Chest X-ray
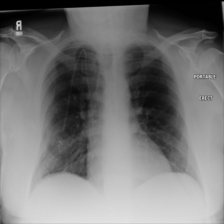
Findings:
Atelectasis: negative
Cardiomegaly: negative
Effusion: negative
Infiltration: negative
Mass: negative
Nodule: negative
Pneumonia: negative
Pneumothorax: negative
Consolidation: negative
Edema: negative
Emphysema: negative
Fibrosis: negative
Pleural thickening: negative
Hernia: negative